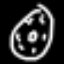
Label: clock